Field crop: maize
Growth stage: 2
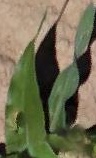
Species: maize